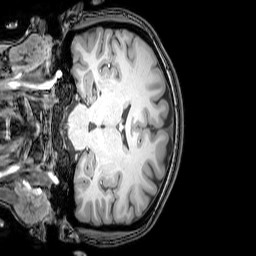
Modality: T1w
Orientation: coronal
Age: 24
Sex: female
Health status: healthy
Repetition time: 0.081 s
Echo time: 0.037 s